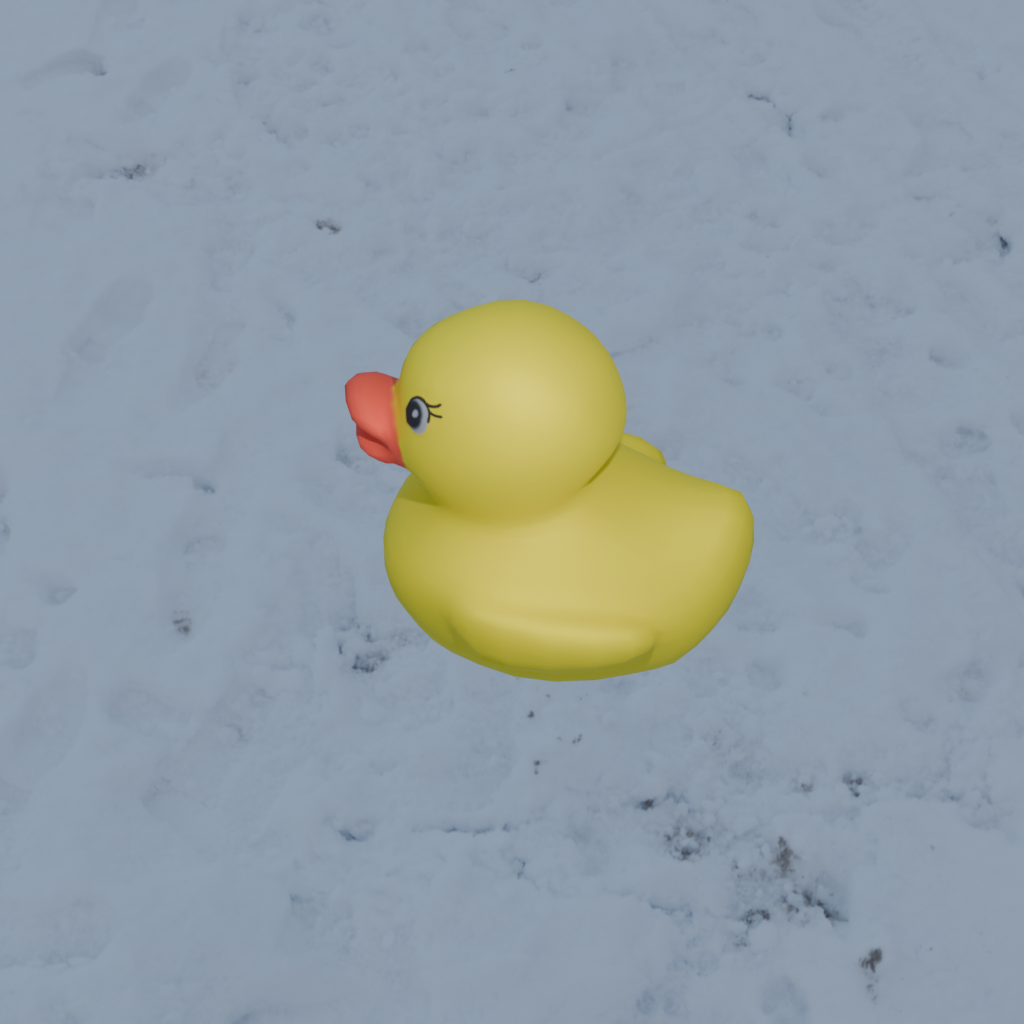
an image of a yellow rubber duck seen from <left> in a snow-covered beach with a cloudy winter sky.